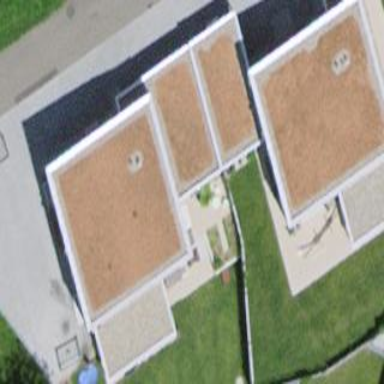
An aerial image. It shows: Group of garages.